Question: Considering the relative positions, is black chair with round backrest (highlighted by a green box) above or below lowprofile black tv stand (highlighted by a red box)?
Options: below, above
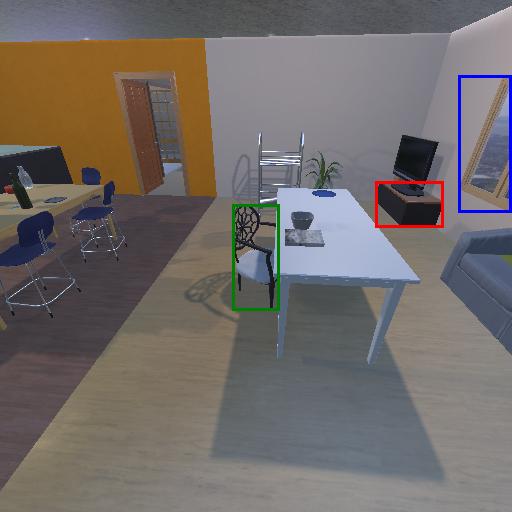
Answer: below